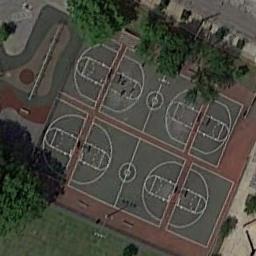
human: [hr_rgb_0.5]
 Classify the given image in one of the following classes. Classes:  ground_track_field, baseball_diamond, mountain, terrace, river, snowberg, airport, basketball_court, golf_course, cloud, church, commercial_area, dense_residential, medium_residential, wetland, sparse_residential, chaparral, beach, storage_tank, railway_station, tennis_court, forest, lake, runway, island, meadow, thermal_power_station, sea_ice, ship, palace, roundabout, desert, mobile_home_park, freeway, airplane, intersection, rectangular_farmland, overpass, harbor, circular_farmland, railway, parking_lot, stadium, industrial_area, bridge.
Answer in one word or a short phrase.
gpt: basketball_court